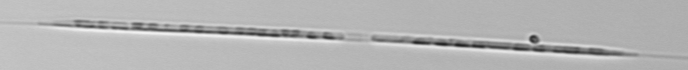
Label: Rhizosolenia